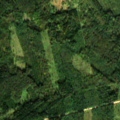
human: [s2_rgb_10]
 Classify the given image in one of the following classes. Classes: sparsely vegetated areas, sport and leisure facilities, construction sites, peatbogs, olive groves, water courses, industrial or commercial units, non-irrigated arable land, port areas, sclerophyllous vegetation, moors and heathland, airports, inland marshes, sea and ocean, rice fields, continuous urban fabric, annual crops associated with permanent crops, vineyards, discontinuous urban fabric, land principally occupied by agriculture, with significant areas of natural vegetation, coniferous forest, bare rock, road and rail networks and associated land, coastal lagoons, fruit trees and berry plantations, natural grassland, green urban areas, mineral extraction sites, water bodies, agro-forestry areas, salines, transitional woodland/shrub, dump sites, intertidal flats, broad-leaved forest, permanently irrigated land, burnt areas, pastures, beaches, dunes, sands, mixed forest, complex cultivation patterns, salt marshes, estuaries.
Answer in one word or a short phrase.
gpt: coniferous forest, mixed forest, transitional woodland/shrub